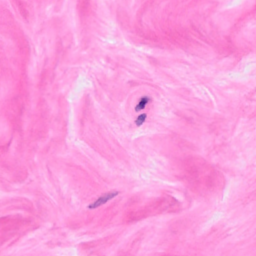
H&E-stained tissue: Breast